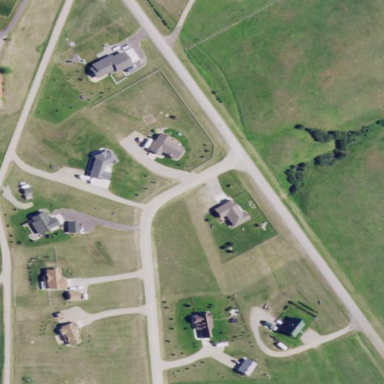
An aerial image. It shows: This residential area consists of single-family homes.